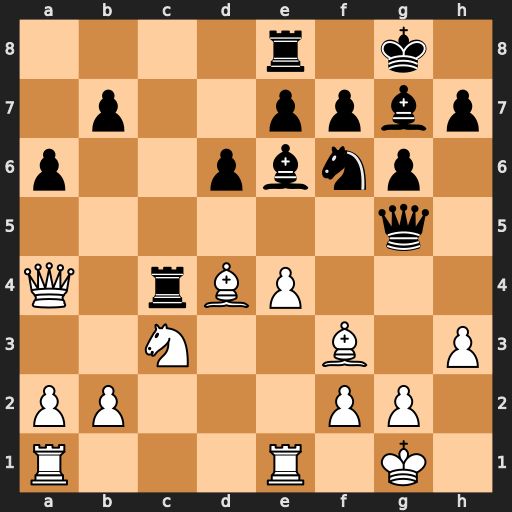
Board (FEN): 4r1k1/1p2ppbp/p2pbnp1/6q1/Q1rBP3/2N2B1P/PP3PP1/R3R1K1
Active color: w
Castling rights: -
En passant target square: -
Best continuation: Bxf6 Rxa4 Bxg5 Bxc3 bxc3